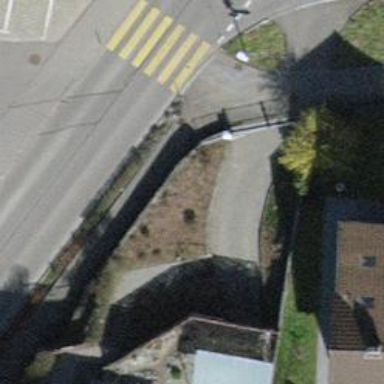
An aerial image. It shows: Driveway made of paving stones.